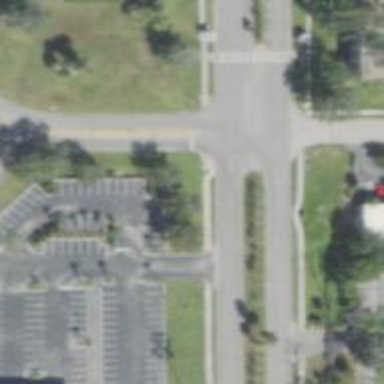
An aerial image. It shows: Unmarked road crossing.